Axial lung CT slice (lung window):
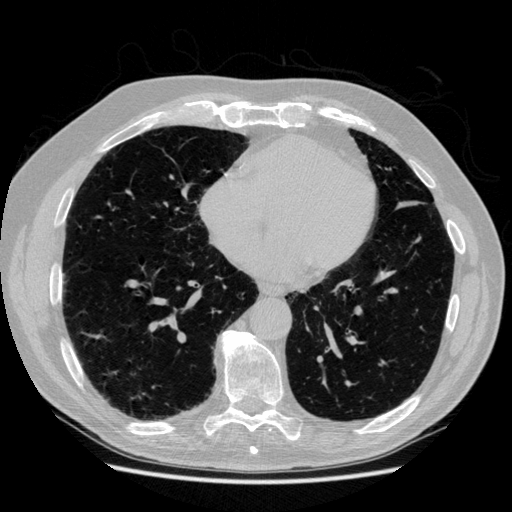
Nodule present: no